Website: lowes
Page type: billing-address
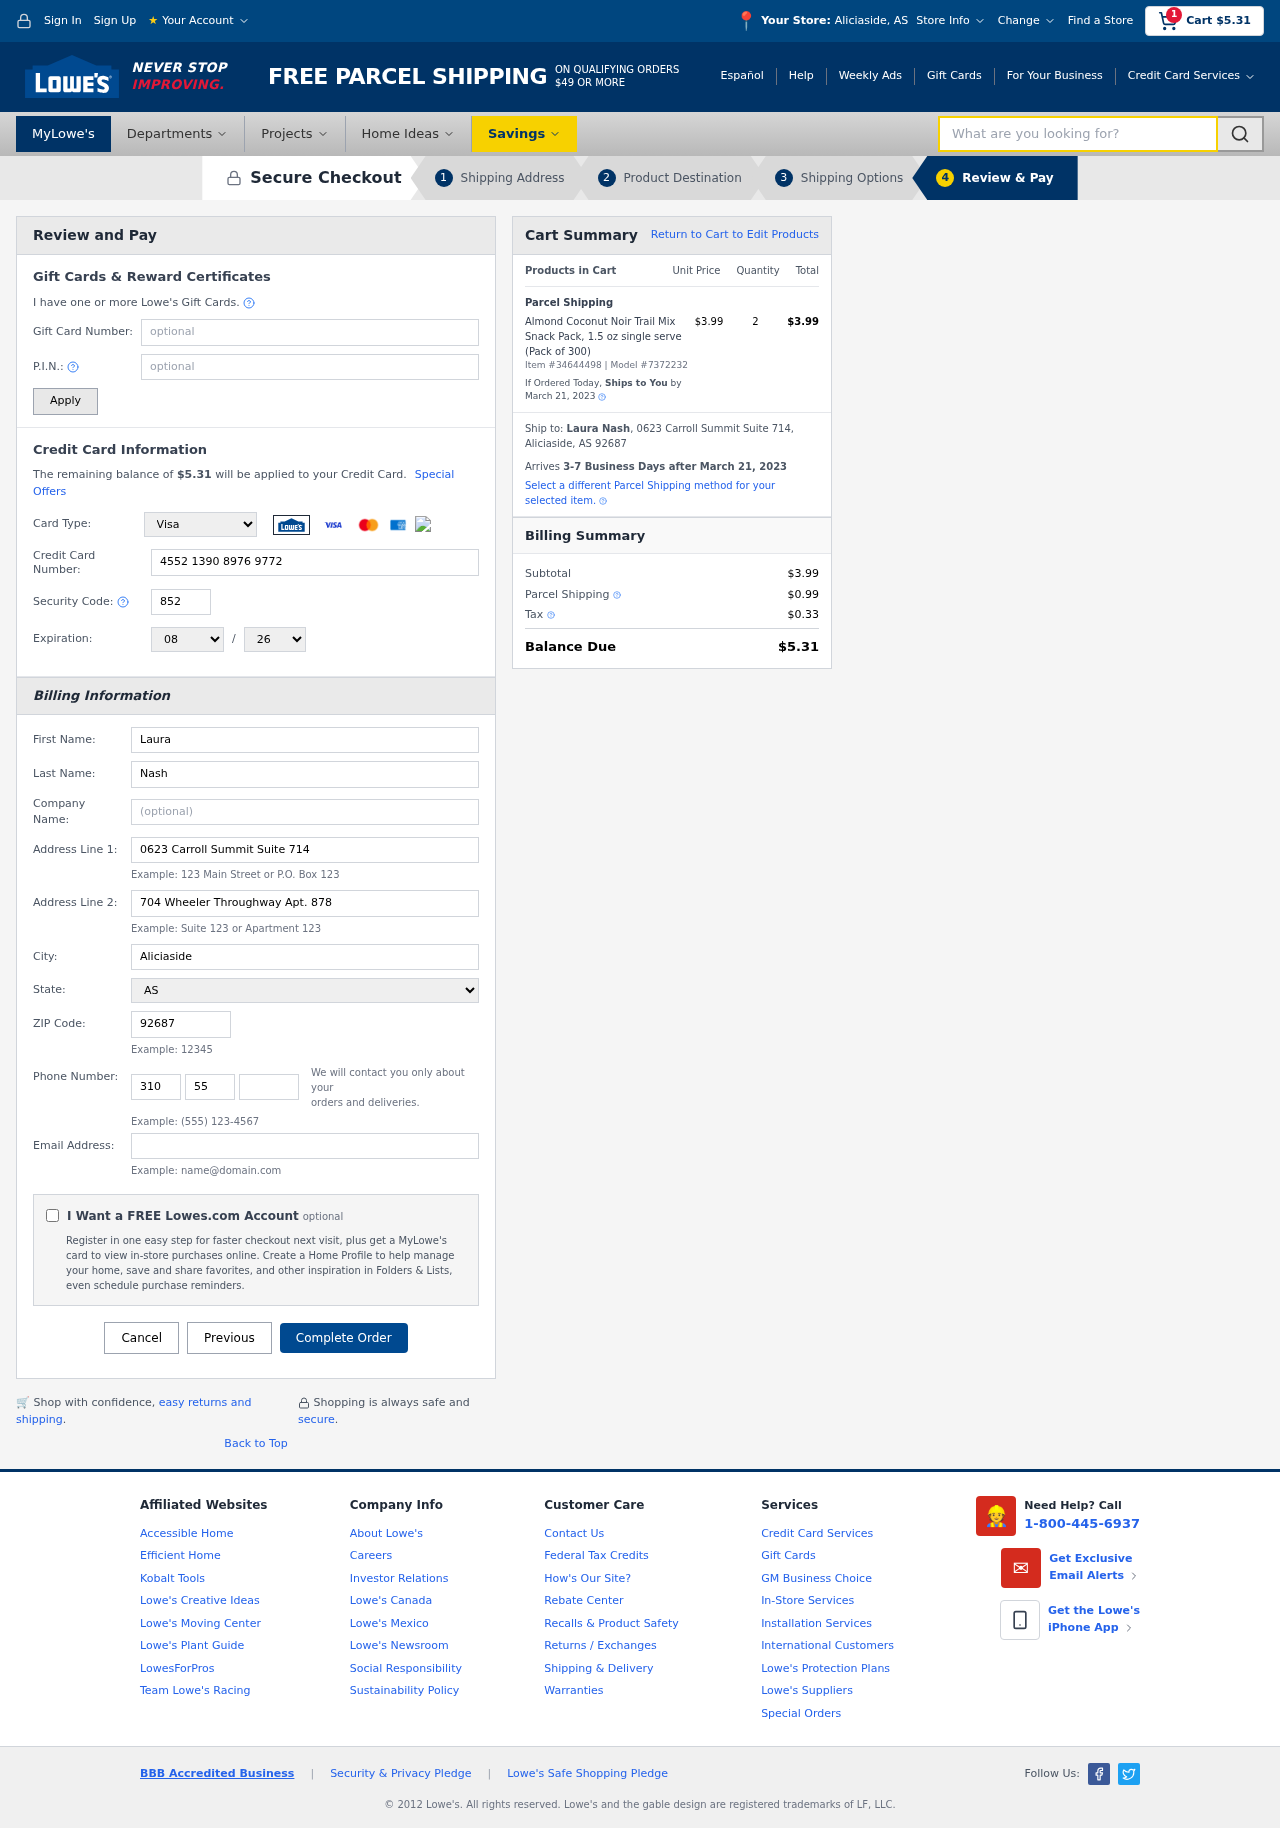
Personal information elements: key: PII_CARD_CVV
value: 852
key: PII_CARD_EXPIRY_MONTH
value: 08
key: PII_CARD_EXPIRY_YEAR
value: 26
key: PII_CARD_NUMBER
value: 4552 1390 8976 9772
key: PII_CARD_TYPE
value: Visa
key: PII_CITY
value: Aliciaside
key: PII_CITY_STATE
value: Aliciaside, AS
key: PII_EMAIL
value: lauranash@gmail.com
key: PII_FIRSTNAME
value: Laura
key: PII_FULLNAME
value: Laura Nash
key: PII_LASTNAME
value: Nash
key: PII_PHONE_AREA
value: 310
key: PII_PHONE_PREFIX
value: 558
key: PII_PHONE_SUFFIX
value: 6277
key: PII_POSTCODE
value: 92687
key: PII_STATE
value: AS
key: PII_STREET
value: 0623 Carroll Summit Suite 714
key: PII_STREET2
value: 704 Wheeler Throughway Apt. 878
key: PII_CITY_STATE_ZIP
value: Aliciaside, AS 92687
Product elements: key: PRODUCT1_NAME
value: Almond Coconut Noir Trail Mix Snack Pack, 1.5 oz single serve (Pack of 300)
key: PRODUCT1_PRICE
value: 3.99
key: PRODUCT1_QUANTITY
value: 2
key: PRODUCT_ITEM_NUMBER
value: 34644498
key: PRODUCT_MODEL_NUMBER
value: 7372232
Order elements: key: ORDER_SUBTOTAL
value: $5.31
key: ORDER_TOTAL
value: $5.31
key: ORDER_SHIPPING_DATE
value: March 21, 2023
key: ORDER_SUBTOTAL
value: $3.99
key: ORDER_DELIVERY_DATE
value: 3-7 Business Days after March 21, 2023
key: ORDER_SHIPPING_DATE2
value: March 21, 2023
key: ORDER_SUBTOTAL2
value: $3.99
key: ORDER_SHIPPING_COST
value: $0.99
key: ORDER_TAX
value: $0.33
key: ORDER_TOTAL2
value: $5.31
Search elements: key: HEADER_SEARCH
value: What are you looking for?